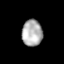
Tissue: skin
Cell type: Fibroblasts
Senescence score: 0.8098
Nuclear area (px): 528
Mean DAPI intensity: 175.542